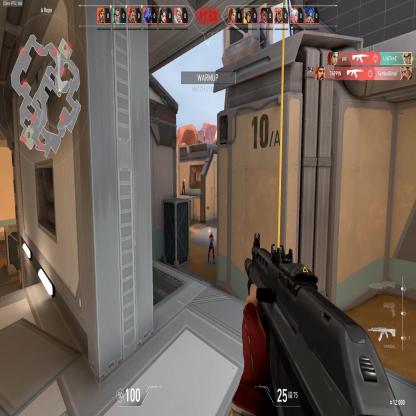
Label: enemy ; enemy